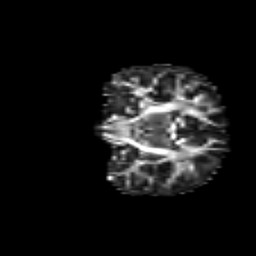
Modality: FA
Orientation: coronal
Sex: female
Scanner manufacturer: siemens
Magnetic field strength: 3 T
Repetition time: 5 s
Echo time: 0.071 s